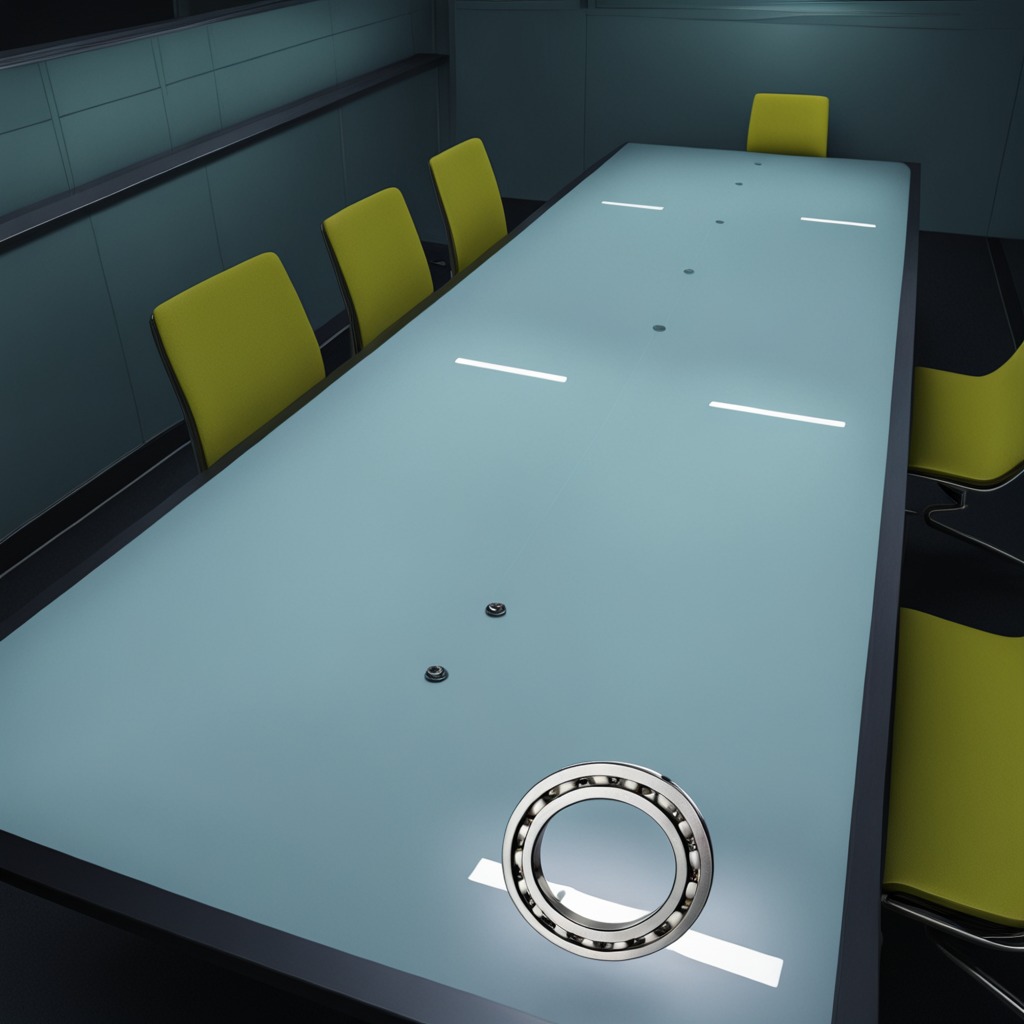
A metal ball bearing is lying on a clean empty table in a railway signal maintenance room.